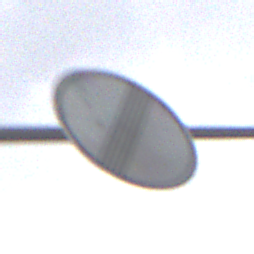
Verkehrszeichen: EndeSaemtlicherBegrenzungen
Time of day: Midday
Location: Outdoor (Suburban)
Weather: Overcast
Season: NotSpecified
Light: Natural